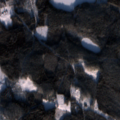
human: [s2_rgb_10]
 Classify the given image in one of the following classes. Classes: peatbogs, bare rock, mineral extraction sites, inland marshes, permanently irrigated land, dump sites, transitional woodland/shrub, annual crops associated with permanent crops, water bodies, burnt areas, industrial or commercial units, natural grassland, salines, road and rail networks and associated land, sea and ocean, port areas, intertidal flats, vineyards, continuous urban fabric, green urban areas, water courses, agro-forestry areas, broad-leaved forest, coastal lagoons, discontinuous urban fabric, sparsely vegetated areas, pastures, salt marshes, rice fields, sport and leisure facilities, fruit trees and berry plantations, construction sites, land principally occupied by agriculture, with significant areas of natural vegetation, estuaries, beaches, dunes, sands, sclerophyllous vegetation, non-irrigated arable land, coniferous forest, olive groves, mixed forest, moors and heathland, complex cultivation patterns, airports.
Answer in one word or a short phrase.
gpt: coniferous forest, mixed forest, transitional woodland/shrub